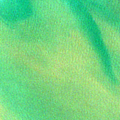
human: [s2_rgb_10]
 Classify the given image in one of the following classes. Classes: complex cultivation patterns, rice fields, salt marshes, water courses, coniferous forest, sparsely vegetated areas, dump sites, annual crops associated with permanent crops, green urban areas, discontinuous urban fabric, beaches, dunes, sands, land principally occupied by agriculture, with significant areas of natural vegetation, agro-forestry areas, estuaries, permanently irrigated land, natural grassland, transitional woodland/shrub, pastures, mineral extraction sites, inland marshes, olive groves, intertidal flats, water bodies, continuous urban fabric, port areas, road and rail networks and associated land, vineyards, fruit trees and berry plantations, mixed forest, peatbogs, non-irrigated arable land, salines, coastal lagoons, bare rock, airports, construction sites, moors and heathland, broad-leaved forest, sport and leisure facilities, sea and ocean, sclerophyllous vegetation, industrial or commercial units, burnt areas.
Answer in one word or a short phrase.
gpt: sea and ocean